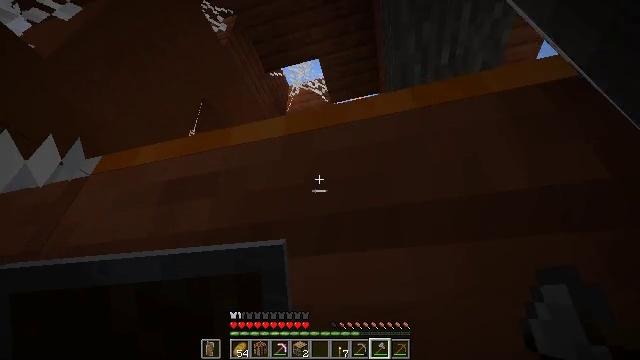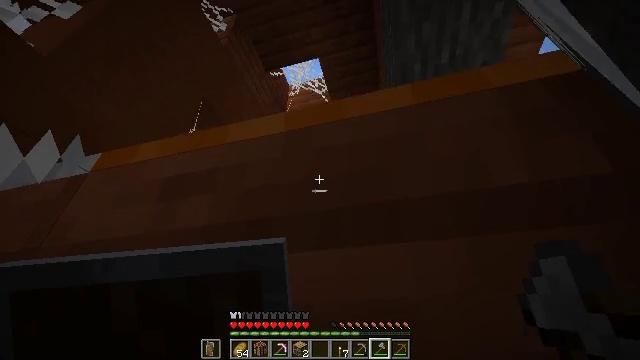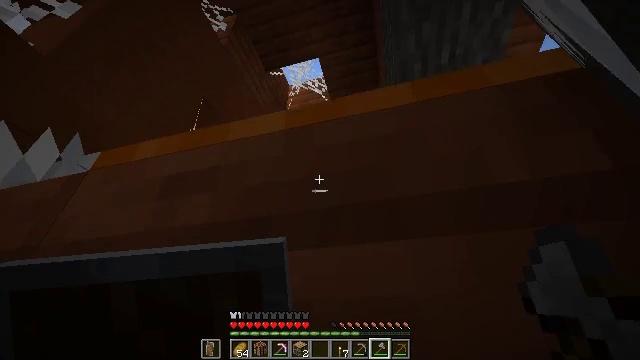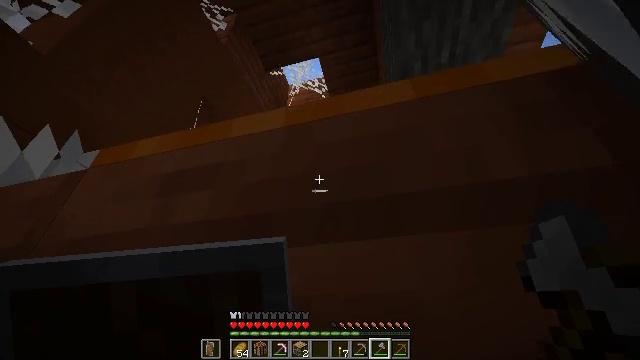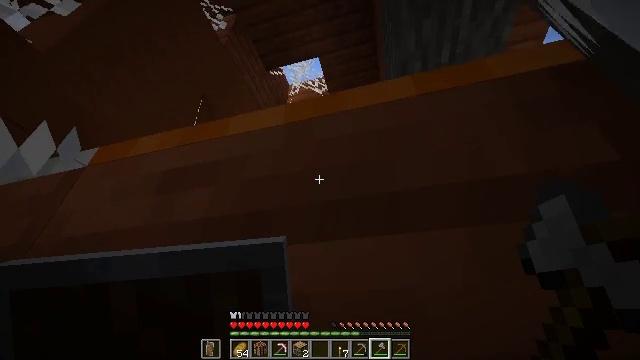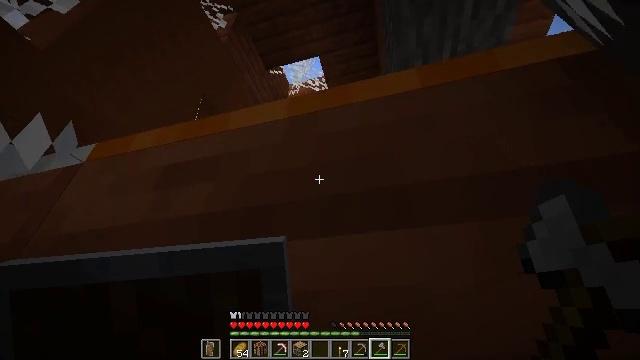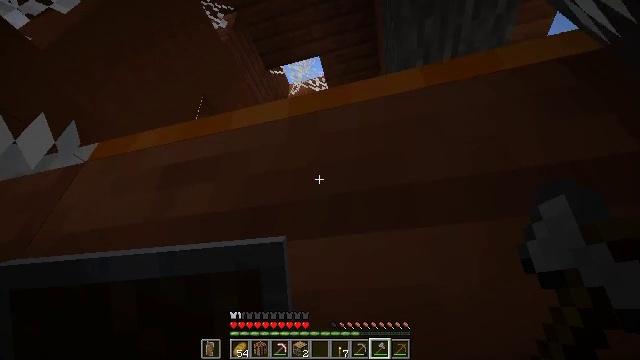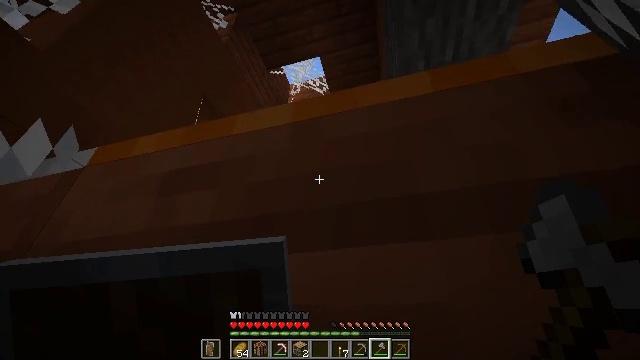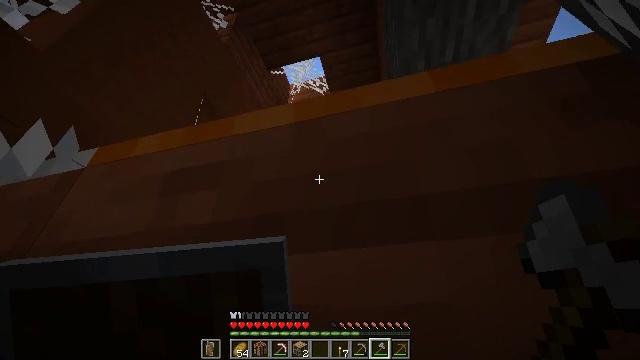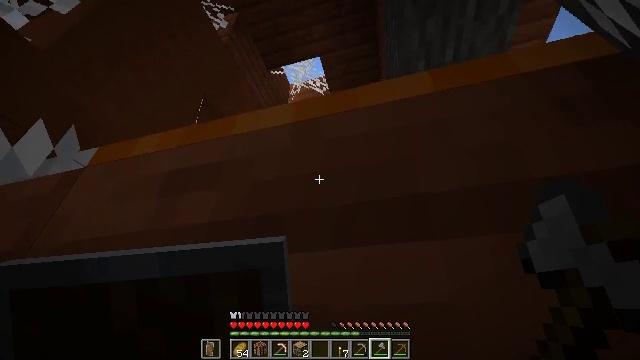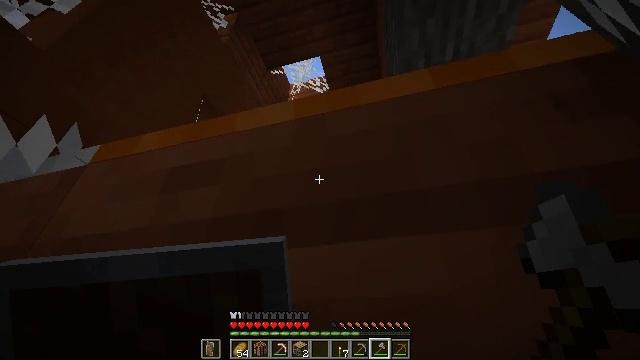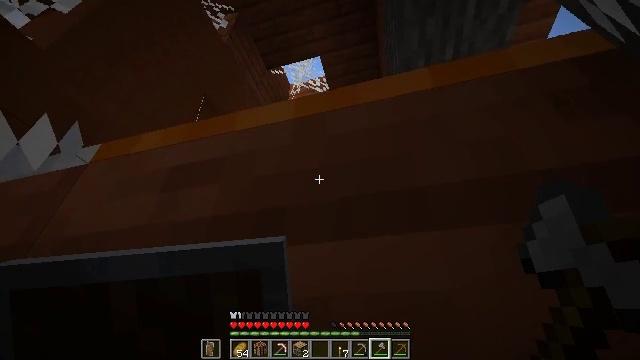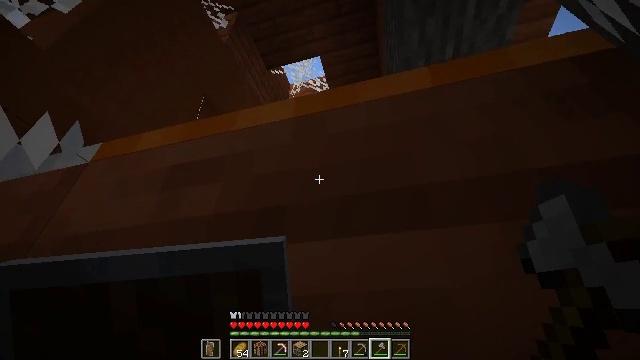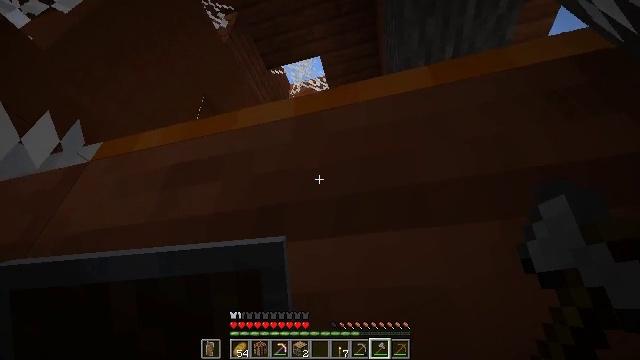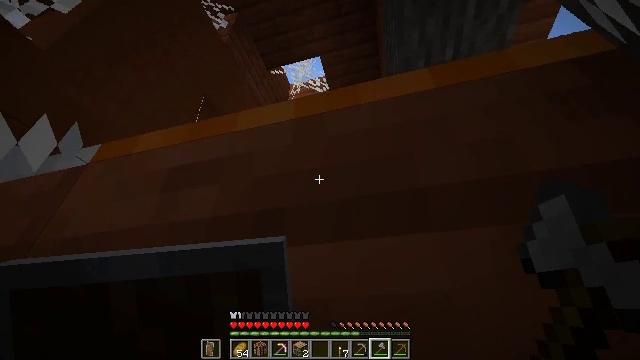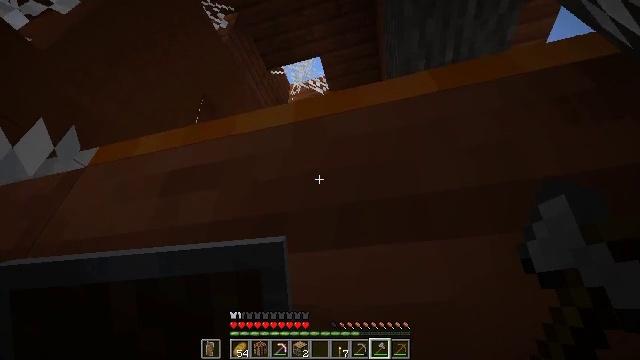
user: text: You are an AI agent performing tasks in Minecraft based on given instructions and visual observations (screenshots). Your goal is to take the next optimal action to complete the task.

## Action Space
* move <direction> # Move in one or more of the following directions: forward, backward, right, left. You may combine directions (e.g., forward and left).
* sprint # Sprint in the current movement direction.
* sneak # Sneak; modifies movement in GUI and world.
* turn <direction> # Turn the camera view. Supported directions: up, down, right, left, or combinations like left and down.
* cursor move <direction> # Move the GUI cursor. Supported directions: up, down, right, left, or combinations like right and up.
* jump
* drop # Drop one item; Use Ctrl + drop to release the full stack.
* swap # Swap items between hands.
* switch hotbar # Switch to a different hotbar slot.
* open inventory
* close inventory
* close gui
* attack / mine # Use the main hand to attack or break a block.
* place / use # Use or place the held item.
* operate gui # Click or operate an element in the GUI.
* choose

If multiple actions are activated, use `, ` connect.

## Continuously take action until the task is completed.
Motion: motion action
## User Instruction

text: Attack the bookshelf to recycle it.
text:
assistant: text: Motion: move forward, jump
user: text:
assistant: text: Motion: move forward, jump
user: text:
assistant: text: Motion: move forward, jump
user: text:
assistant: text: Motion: move forward, jump
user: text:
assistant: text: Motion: move forward, jump
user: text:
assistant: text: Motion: move forward, jump
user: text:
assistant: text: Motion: move forward, jump
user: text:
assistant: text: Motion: move forward, jump
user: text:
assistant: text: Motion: move forward, jump
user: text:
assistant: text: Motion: jump
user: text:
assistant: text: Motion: no_op
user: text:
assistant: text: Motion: jump
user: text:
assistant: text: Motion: jump
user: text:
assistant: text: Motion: jump
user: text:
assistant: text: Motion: jump
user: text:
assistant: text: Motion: jump
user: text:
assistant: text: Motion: jump
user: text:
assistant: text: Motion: jump
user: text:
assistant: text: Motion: jump
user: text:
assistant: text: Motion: jump
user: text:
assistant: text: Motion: jump
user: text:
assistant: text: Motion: jump
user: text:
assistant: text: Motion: jump
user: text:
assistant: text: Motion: jump
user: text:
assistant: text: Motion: jump
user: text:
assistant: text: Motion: jump
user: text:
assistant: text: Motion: turn left and down, jump
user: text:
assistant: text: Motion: turn left and down
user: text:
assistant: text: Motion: turn left and down
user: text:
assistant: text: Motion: turn left and down